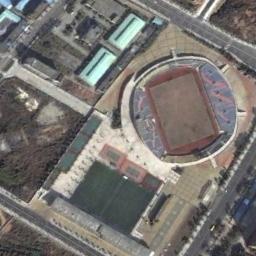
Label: stadium